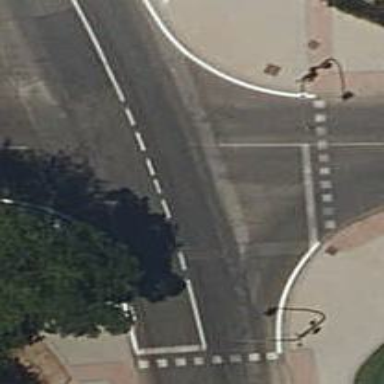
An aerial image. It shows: Road with traffic signals.